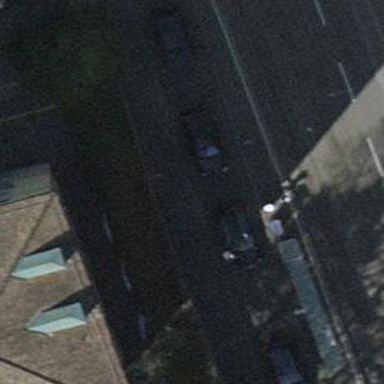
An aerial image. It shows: Primary highway with asphalt surface and asphalt sidewalk on the right side.